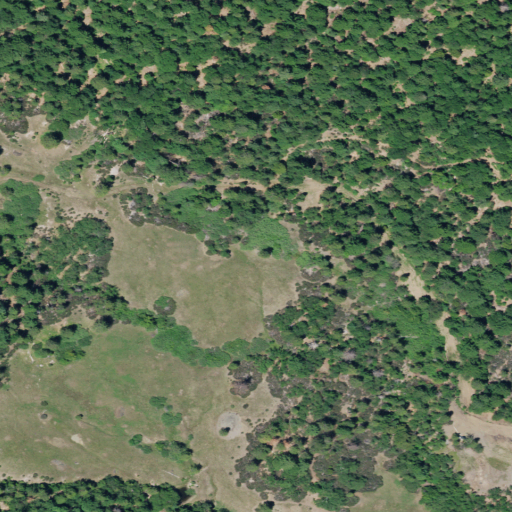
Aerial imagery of gap in California named Sunset Gap containing shrub, evergreen forest, open development, mixed forest, and deciduous forest